Question: I have a drop down list in the main report, I need sending a subreport, and get the selected value as parameter to this subreport.
In the subReport Properties I have the name of parameter, but how can I specify the selected value from the drop down?

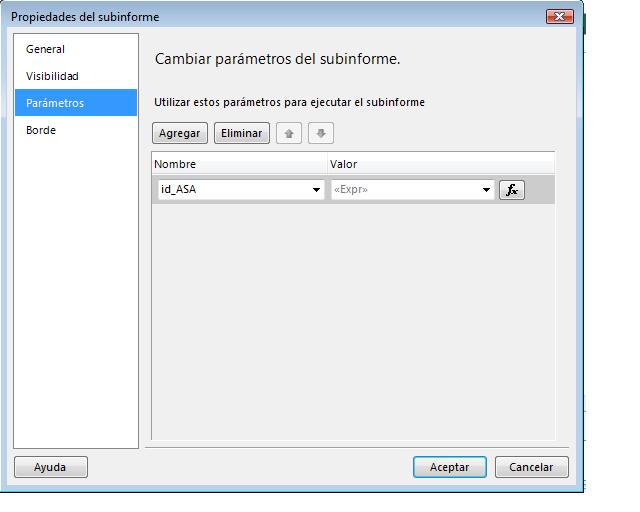
Answer: For the Value field in the dialog you show, enter an expression (fx button):
'''
=Parameters!MyParameterName.Value
'''